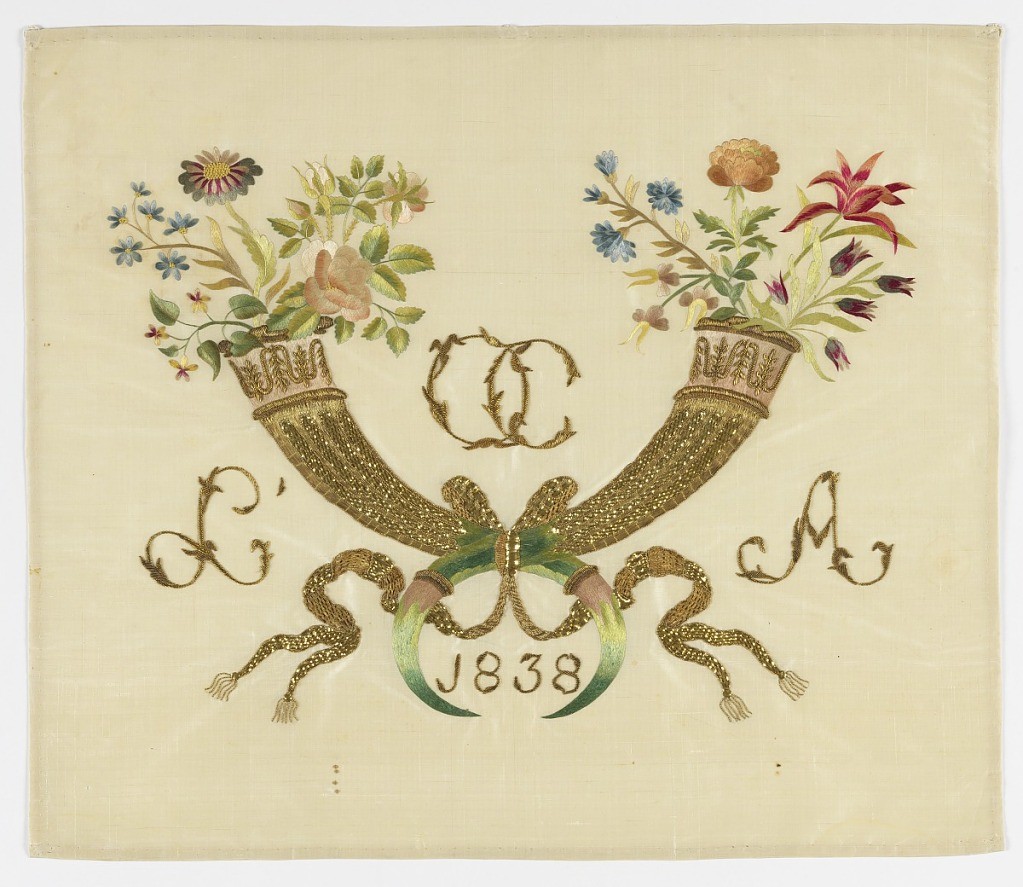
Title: Embroidered picture
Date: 1838
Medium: silk, metallic thread Technique: embroidered on taffeta
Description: Two crossed horns with flowers springing from the top. Horns in gold with tips in silk. Flowers in silk. Between horns at top are initials in gold: "OC". At left: "L" and at right: "A". Between tips of horns: "1838".